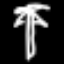
Label: palm tree